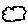
Label: cloud